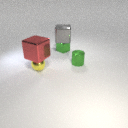
large gray metal cube to the right of large red metal cube